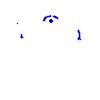
Particle: proton